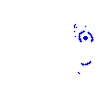
Particle: kaon